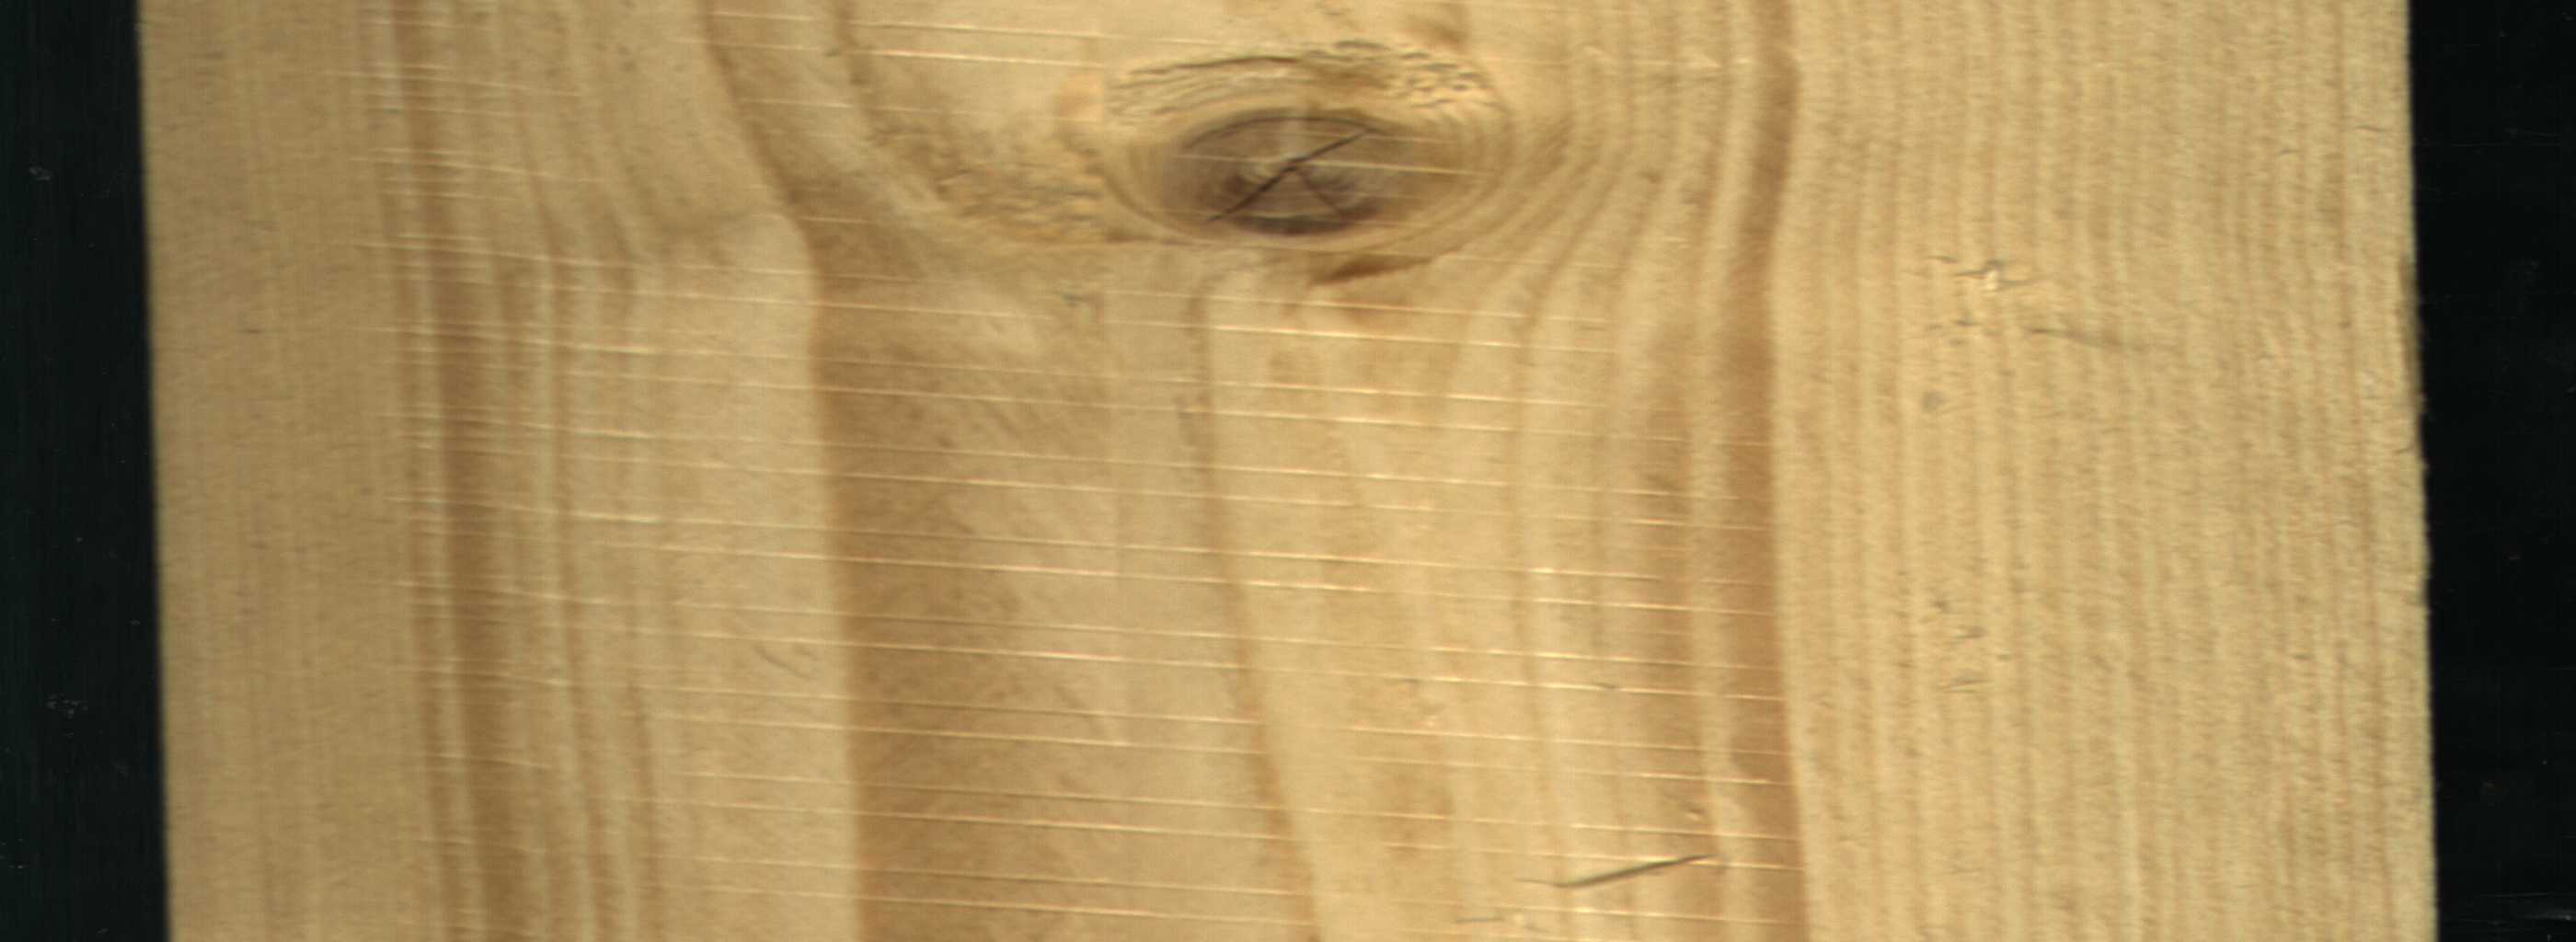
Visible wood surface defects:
knot_with_crack